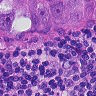
Metastatic tissue present: yes